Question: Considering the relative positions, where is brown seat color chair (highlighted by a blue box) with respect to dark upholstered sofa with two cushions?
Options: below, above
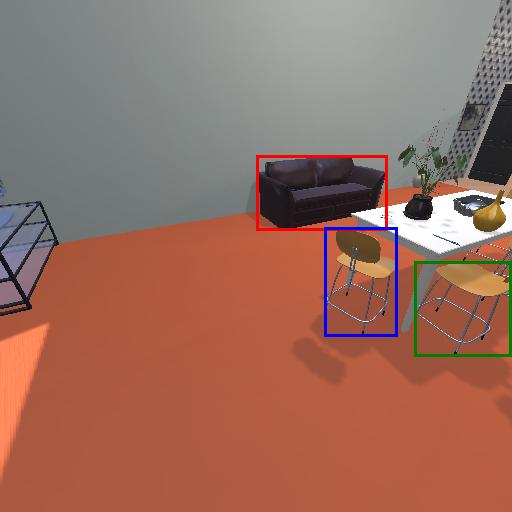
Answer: below